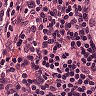
Metastatic tissue present: no